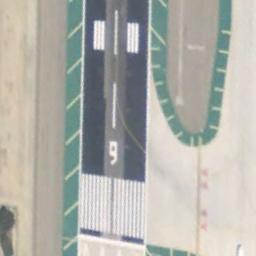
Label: runway